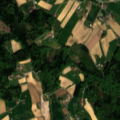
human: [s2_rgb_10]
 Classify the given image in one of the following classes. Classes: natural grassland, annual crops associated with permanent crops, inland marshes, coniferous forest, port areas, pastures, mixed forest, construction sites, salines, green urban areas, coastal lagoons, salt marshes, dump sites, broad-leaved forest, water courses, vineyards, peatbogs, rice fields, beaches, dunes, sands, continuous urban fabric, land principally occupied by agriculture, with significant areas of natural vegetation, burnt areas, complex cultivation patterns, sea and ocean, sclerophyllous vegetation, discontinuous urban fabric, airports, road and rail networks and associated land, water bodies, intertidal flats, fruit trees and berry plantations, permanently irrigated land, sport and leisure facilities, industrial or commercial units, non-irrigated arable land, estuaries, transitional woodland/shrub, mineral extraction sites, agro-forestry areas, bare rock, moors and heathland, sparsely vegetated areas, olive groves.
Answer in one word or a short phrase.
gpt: complex cultivation patterns, broad-leaved forest, mixed forest